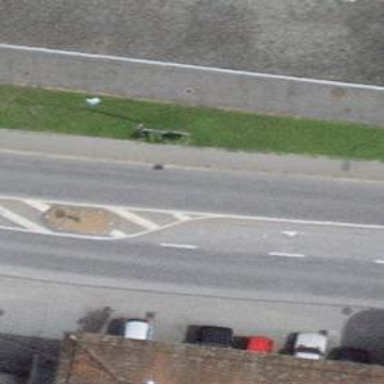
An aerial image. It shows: Primary highway with asphalt surface and designated cycle lane.